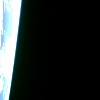
Label: space